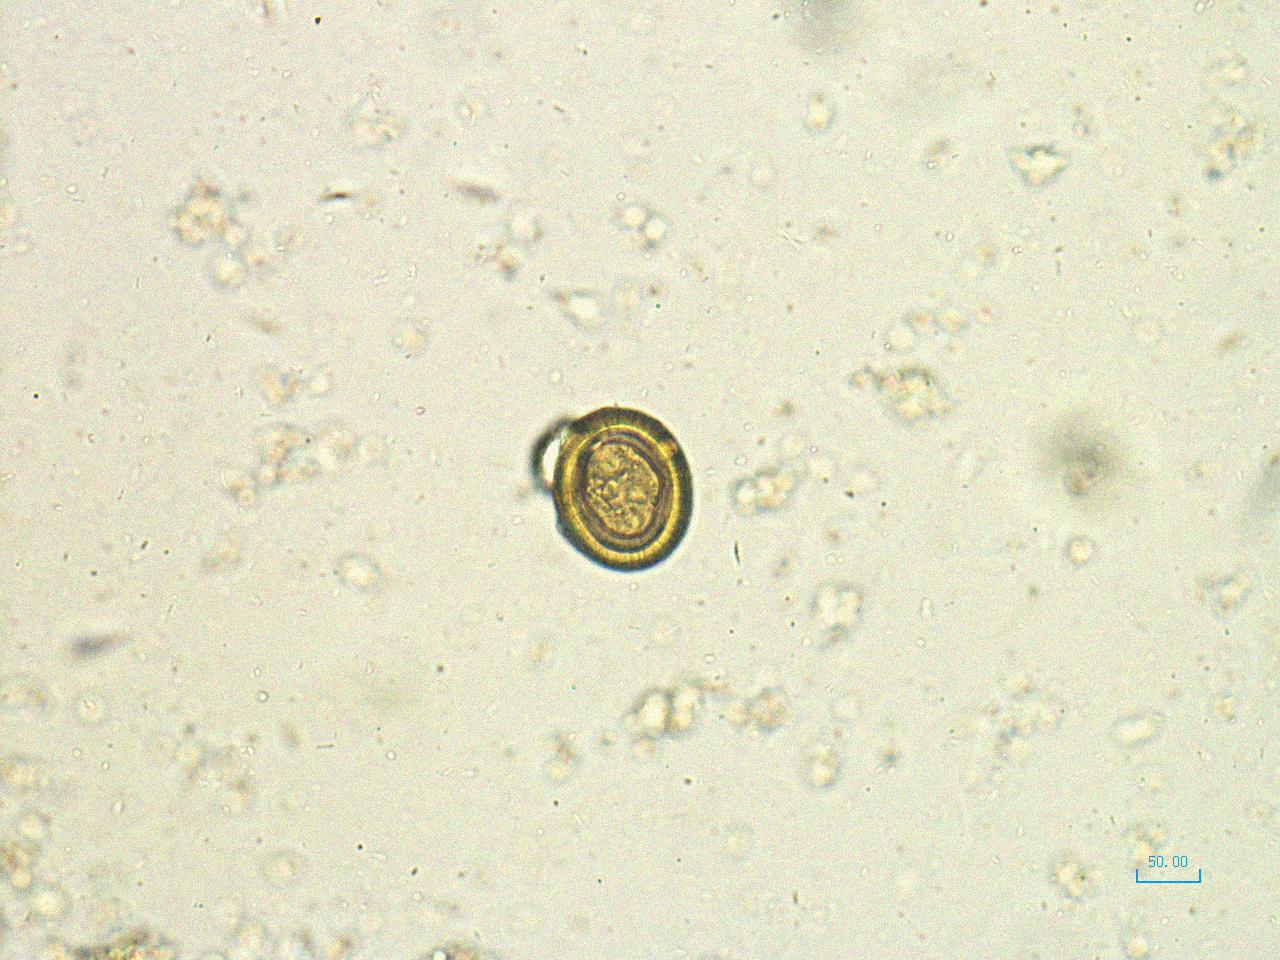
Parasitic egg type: Taenia spp. egg